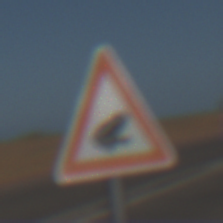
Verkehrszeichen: AmphibienwanderungLinks
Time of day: MorningAfternoon
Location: Outdoor (Nature)
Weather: Clear
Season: NotSpecified
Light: Natural